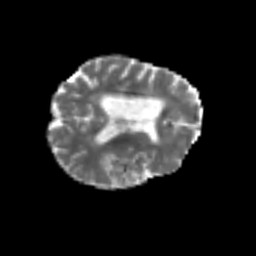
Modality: MD
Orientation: axial
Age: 67
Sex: female
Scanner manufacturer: siemens
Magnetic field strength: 3 T
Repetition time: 6.1 s
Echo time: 0.101 s